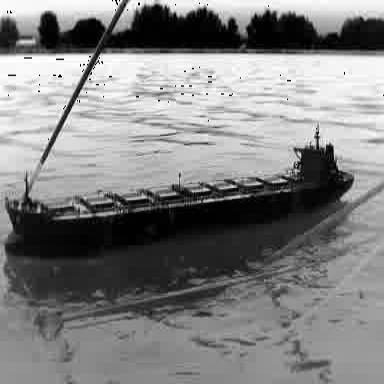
There is a liner in the infrared image.